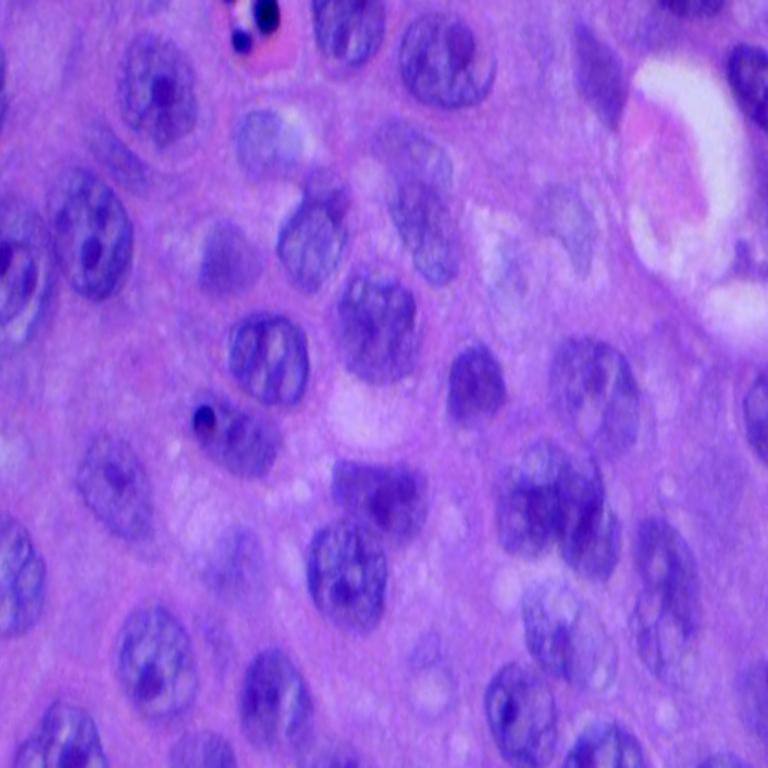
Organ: lung
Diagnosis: squamous carcinomas